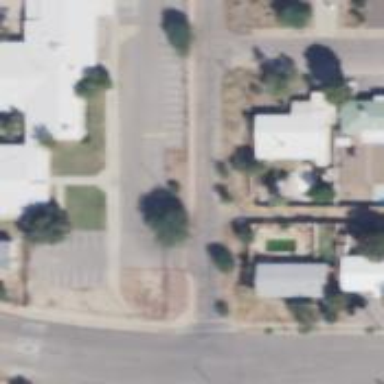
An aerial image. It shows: Alleyway designated as service road.